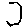
Label: hexagon